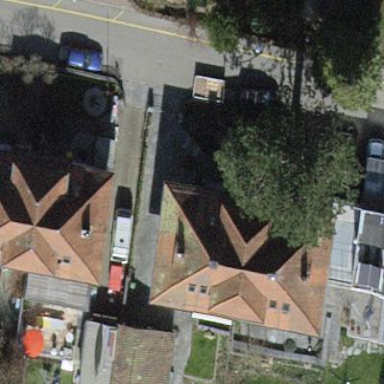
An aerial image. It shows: Building with tiled roof.